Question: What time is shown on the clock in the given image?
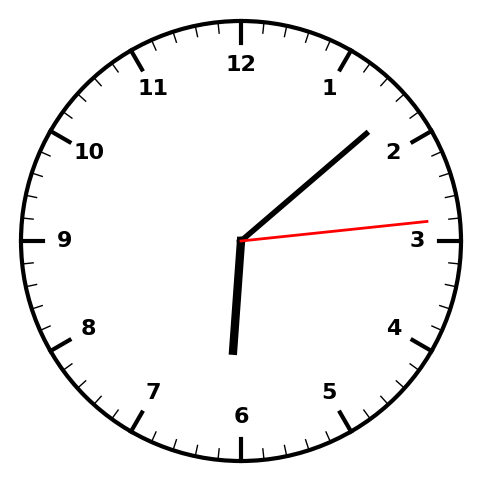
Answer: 06:08:14